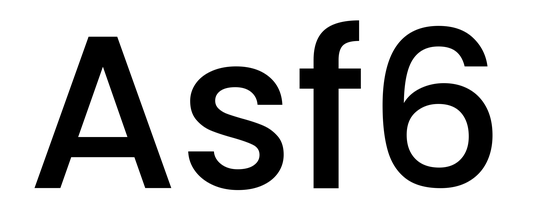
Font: Poppins-Medium